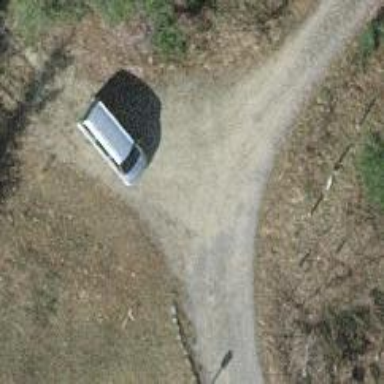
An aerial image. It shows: Gravel track used for forestry vehicles with grade 2 track type.